Breast ultrasound image
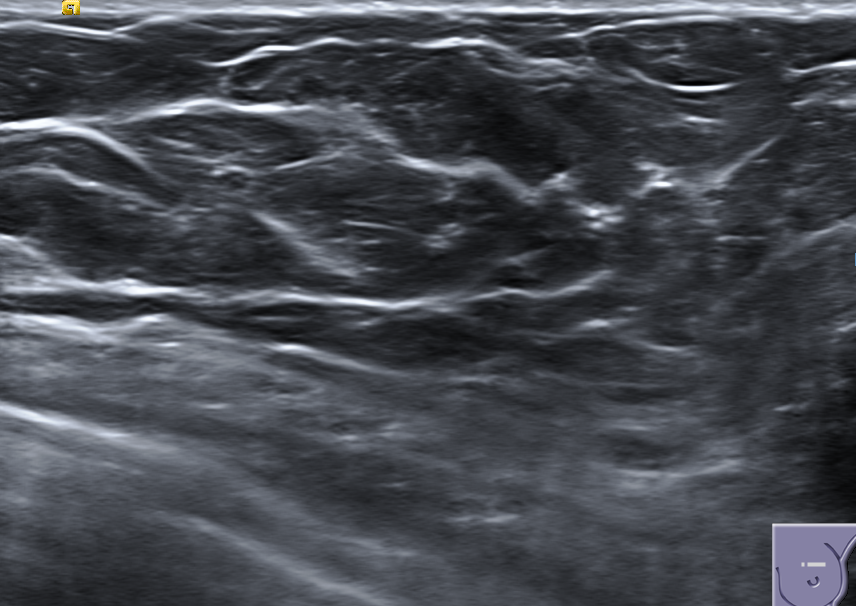
Diagnosis: normal